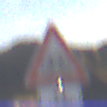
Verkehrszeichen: RadverkehrLinks
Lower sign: RichtungsangabeDurchPfeile9
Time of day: SunriseSunset
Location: Outdoor (Nature)
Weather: PartlyCloudy
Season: NotSpecified
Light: Natural